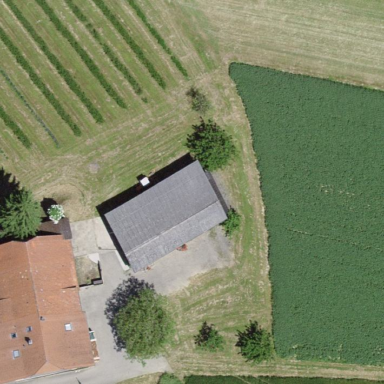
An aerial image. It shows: Shed.